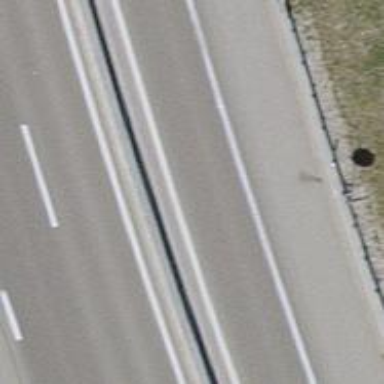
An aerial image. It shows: Trunk highway designated for motor vehicles.